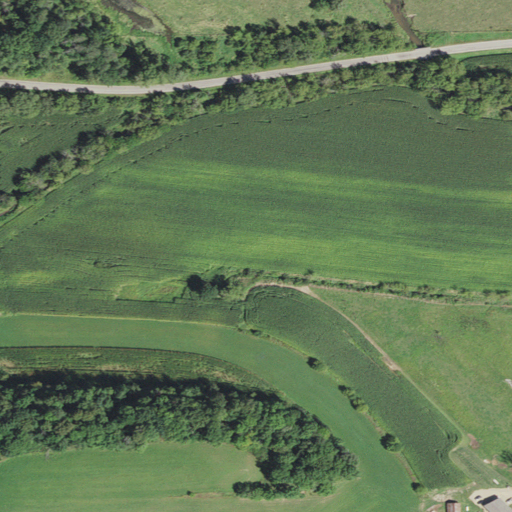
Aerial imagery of valley in Wisconsin named Frog Hollow containing cultivated crops, pasture, deciduous forest, open development, low intensity development, and woody wetlands